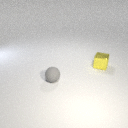
small yellow metal cube to the right of small gray rubber sphere